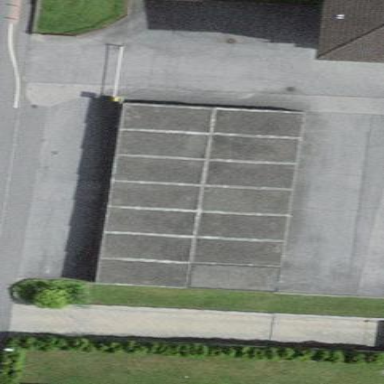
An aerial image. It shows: Group of garages.